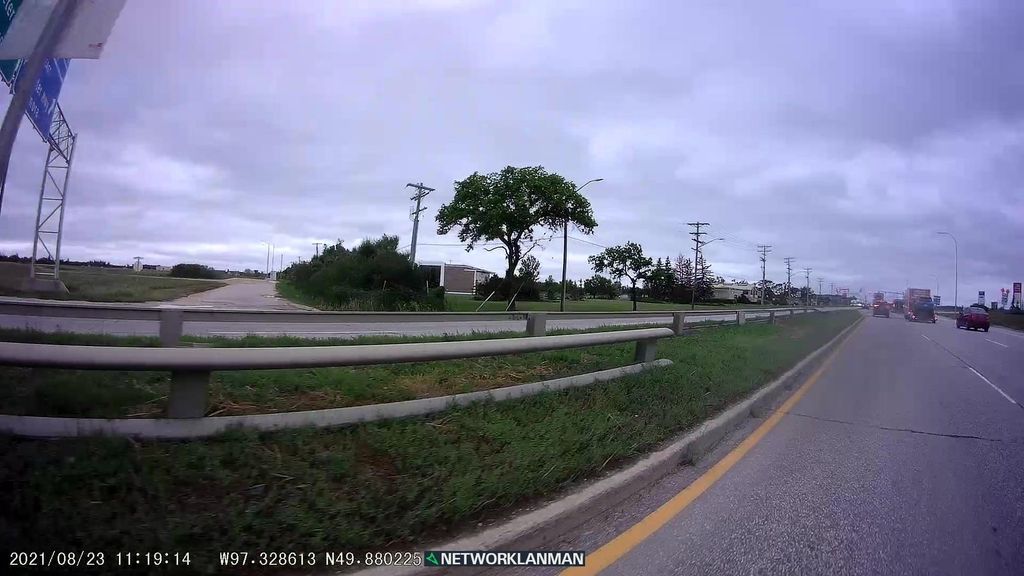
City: winnipeg